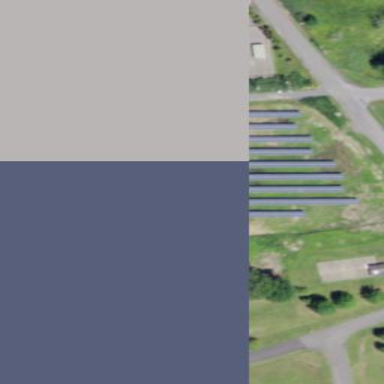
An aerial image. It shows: Solar power plant with photovoltaic technology. The plant generates electricity and is enclosed by fence.